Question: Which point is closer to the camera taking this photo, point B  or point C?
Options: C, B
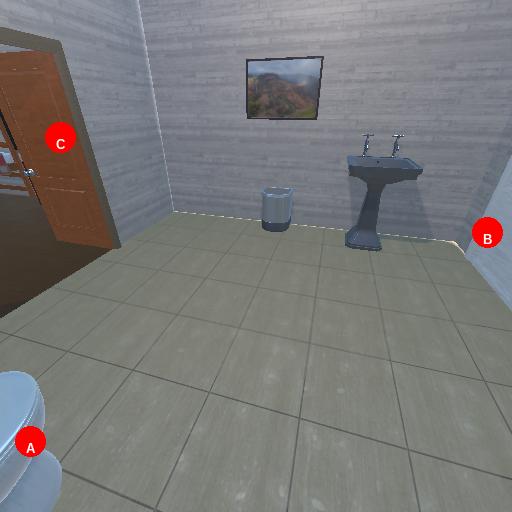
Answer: C